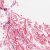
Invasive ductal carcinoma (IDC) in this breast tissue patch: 0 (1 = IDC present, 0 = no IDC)